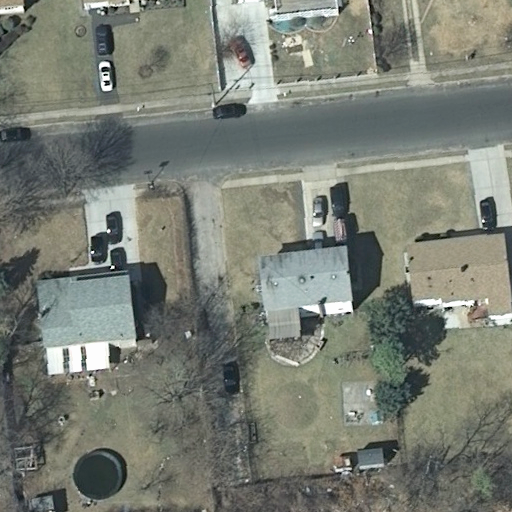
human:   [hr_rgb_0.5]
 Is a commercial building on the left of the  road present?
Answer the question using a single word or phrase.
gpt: no

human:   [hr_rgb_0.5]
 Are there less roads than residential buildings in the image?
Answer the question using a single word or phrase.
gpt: yes

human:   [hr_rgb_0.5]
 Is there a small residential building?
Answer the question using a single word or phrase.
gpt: yes

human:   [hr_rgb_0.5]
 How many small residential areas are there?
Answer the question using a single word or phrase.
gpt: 0

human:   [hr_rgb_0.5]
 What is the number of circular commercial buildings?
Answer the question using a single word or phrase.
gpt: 0

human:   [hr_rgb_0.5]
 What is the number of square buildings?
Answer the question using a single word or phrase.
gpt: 0

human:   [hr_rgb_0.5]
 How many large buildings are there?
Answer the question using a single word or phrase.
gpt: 0

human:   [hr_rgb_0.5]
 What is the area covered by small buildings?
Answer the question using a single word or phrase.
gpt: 67m2

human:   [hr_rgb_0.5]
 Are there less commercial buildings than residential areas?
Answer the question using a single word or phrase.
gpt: yes

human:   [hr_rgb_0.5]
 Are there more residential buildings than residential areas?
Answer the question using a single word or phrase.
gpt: yes

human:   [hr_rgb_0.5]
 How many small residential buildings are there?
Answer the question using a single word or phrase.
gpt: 1

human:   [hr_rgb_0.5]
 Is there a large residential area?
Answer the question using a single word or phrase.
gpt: yes

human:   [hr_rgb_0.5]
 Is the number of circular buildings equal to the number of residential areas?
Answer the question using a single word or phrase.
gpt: no

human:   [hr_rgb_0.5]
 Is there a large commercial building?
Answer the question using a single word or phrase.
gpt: no

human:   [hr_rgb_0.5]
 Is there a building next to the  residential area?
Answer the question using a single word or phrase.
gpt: yes

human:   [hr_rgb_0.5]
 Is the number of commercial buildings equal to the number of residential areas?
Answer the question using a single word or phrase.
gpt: no

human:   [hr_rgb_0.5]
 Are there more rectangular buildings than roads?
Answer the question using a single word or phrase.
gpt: yes

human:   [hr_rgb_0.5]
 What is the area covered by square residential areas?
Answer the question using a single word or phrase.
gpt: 0m2

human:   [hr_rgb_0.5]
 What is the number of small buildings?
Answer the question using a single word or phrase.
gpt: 1

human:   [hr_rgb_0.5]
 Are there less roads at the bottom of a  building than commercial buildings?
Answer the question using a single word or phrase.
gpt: no

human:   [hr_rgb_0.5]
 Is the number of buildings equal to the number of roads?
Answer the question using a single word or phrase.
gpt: no

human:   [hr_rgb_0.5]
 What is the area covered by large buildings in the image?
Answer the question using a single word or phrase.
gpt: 0m2

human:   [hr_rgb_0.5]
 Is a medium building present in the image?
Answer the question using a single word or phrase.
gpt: yes

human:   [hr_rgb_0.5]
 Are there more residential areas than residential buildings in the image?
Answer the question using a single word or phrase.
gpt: no

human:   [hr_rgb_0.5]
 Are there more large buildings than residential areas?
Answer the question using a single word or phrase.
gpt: no

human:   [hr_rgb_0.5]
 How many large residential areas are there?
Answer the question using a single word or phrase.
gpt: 1

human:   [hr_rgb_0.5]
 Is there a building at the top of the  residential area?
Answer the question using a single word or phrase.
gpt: yes

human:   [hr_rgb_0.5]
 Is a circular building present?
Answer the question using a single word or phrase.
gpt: no

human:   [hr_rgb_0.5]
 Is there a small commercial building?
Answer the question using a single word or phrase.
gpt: no

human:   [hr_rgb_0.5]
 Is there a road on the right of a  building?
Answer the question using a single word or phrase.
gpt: no

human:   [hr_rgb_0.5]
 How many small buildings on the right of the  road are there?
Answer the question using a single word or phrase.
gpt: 0

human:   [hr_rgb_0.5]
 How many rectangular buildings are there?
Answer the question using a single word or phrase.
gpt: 3

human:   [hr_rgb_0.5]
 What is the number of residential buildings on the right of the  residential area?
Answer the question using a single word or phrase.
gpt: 6

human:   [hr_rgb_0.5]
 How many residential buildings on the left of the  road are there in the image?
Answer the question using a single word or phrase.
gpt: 3

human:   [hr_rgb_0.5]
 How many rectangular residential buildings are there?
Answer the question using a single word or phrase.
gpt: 3

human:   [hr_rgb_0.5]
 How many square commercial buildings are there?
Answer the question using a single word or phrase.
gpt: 0